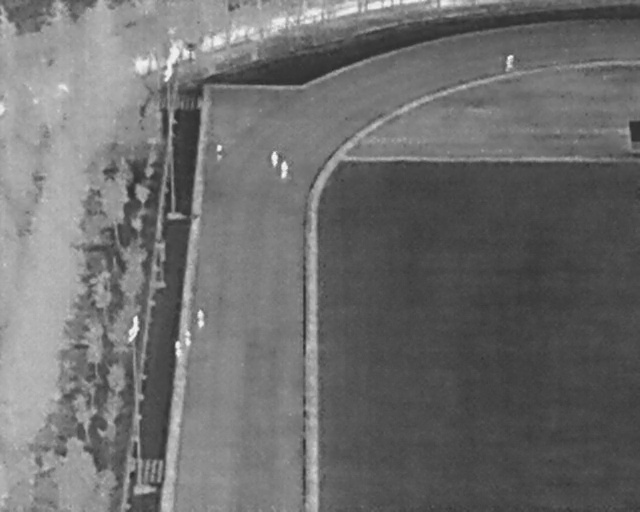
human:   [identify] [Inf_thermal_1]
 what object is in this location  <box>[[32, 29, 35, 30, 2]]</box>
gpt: <ref>1 small person at the top</ref>

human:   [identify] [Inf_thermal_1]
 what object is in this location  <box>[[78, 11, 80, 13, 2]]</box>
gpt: <ref>1 small person at the top right</ref>

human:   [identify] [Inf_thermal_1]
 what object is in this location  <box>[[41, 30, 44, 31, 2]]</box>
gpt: <ref>1 small person at the center</ref>